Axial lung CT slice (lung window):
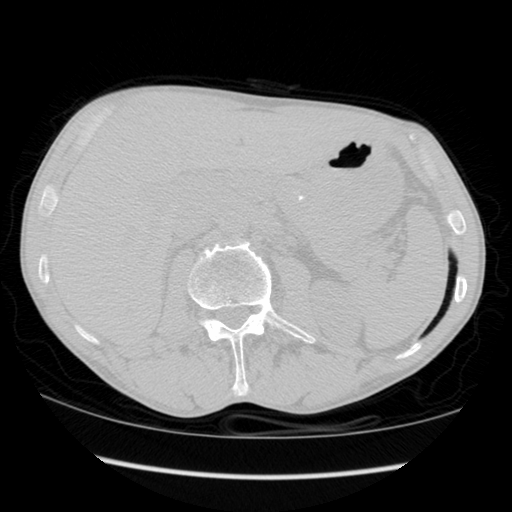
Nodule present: no